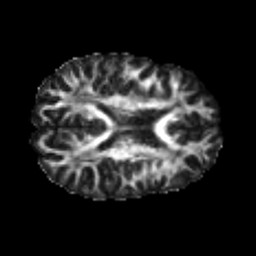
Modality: FA
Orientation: axial
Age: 24
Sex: male
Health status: healthy
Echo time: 0.074 s